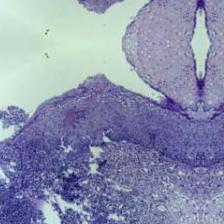
Diagnosis: Normal